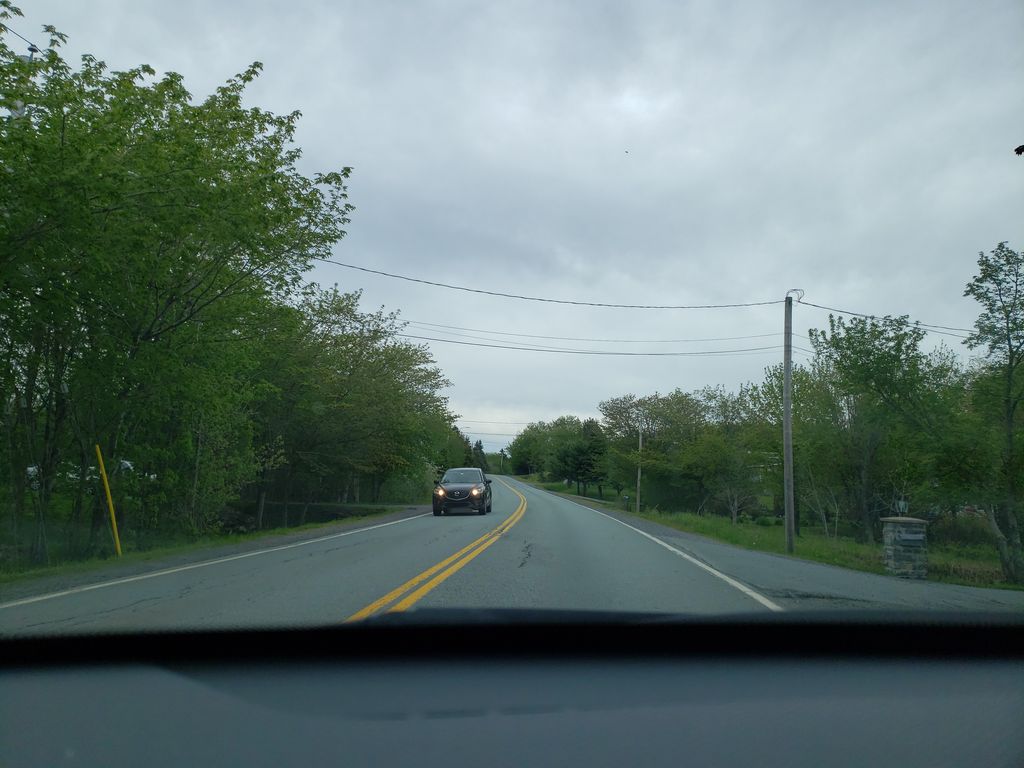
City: halifax